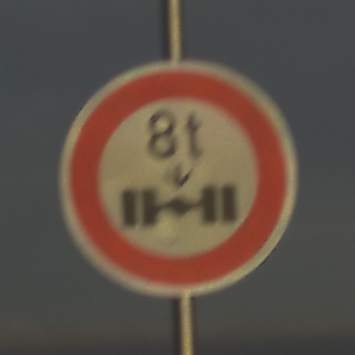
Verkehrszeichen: TatsaechlicheAchslast
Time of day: SunriseSunset
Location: Outdoor (Nature)
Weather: PartlyCloudy
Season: Summer
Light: Natural